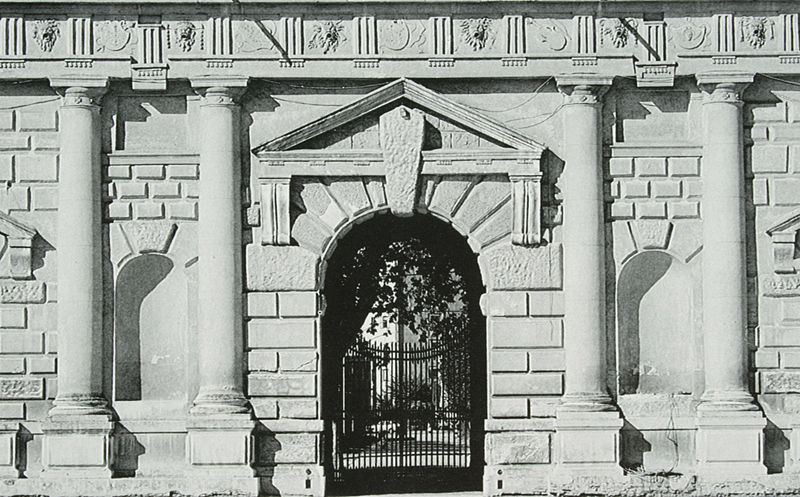
Titel: Westlicher Teil, Detail der Front zum Ehrenhof
Künstler: Giulio Romano
Standort: Mantua
Institution: Palazzo Te
Schlagwörter: baum, blätter, fuß, laub, schatten, weiß, bäume, dreieck, äste, grau, köpfe, licht, pfeiler, schwarz, säule, säulen, tür, anlage, gebäude, haus, park, schloss, zaun, wand, architektur, sockel, stein, steine, instrument, ast, zweige, gitter, sonne, klassizismus, pflanze, pflanzen, garten, relief, ansicht, bogen, fassade, italien, giebel, mauer, ziegel, hof, pilaster, detail, symmetrie, ornamente, verzierung, metall, durchgang, striche, tor, foto, fotografie, photographie, eingang, eisen, nische, außen, innenhof, burg, durchblick, palast, kabel, symmetrisch, schwarzweiss, löwenkopf, architrav, kapitelle, rom, kapitell, photo, fries, dreiecksgiebel, portal, rustika, sims, gesims, löwen, antik, fresken, einfahrt, tempel, kassetten, konsole, hörner, basis, dorisch, reliefs, fotographie, metal, verschlossen, fot, mamor, klassisch, gebälk, klassizistisch, abakus, tympanon, nischen, ädikula, attika, rustiziert, triglyphen, metope, metopen, guttae, halbsäule, schlußstein, mauersteine, wans, masken, graten, türsturz, löwenköpfe, flügeltor, hofeinfaht, quadar, pflanze#, klossal, säulen#, mauersäulen